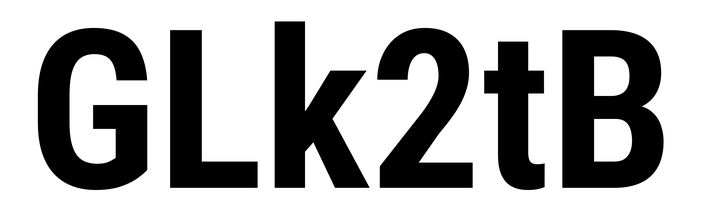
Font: Roboto_Condensed_Bold